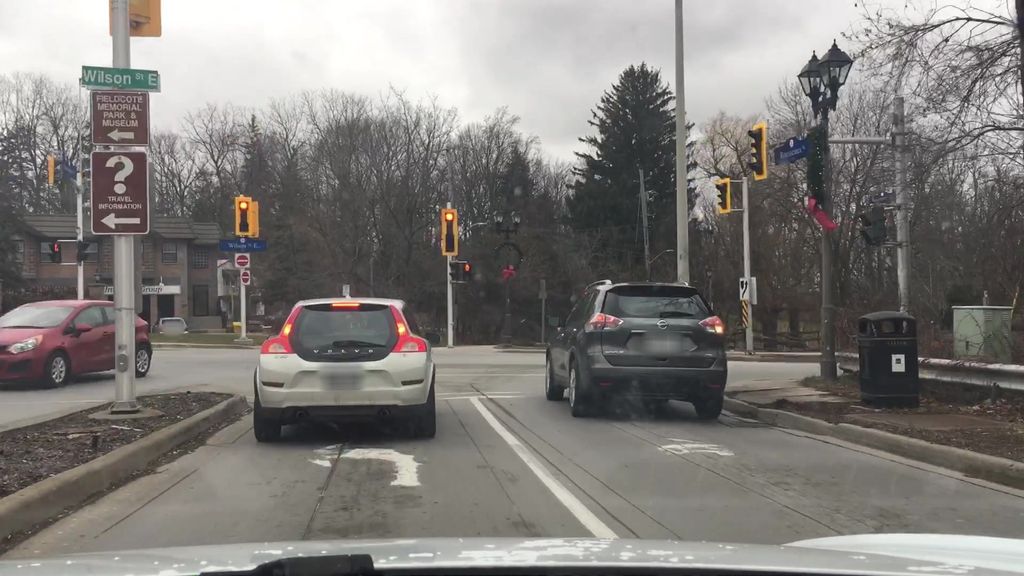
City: hamilton